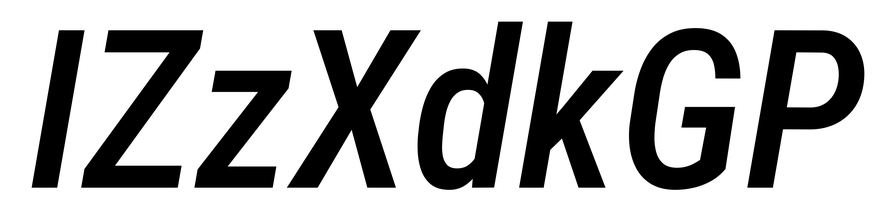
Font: Roboto-Italic_Condensed_Medium_Italic